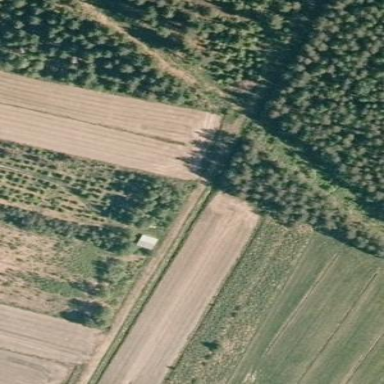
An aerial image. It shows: Forest area.